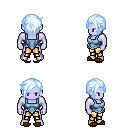
a pixel art fantasy rpg character, male body template, dark elf, purple skin, blue vest, gold greaves, white cyan pixie cut hairstyle, brown slippers, four views (front, back, left, right), 2x2 character sprite sheet, small pixel art, hard edges, no anti-aliasing